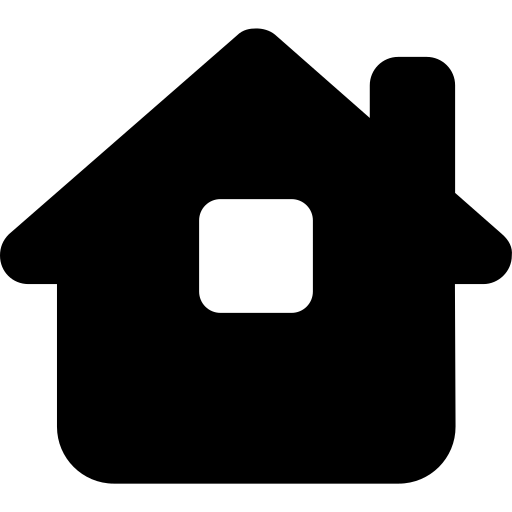
Tags: icon, FontAwesome, fa-icon, solid, house, chimney, window